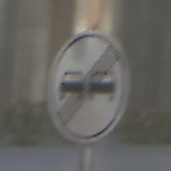
Verkehrszeichen: EndeUeberholverbot
Umgebung: Outdoor, Urban
Tageszeit: Night
Wetter: PartlyCloudy
Licht: Artificial
Jahreszeit: NotSpecified
Kontrast: HighContrast